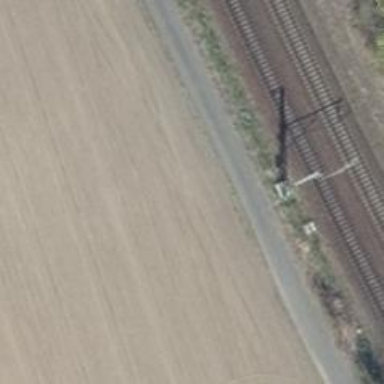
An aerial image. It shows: Track with grade 1 quality.